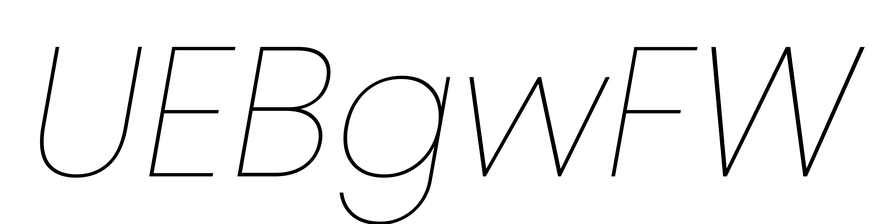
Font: Poppins-ThinItalic